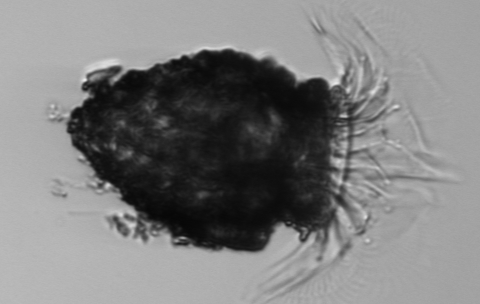
Label: Stenosemella_morphotype1